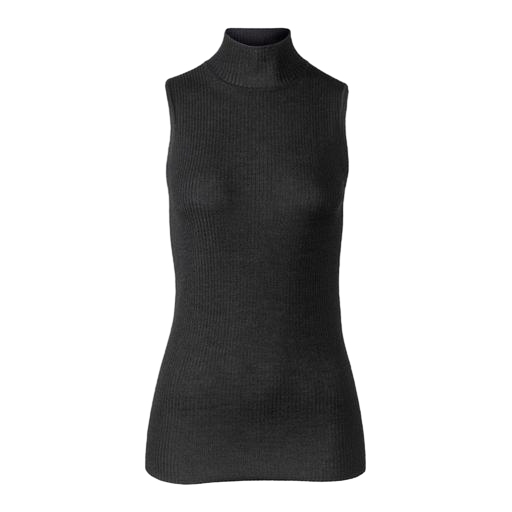
mock-neck shell, black colored sleeveless, black women's vest, white background